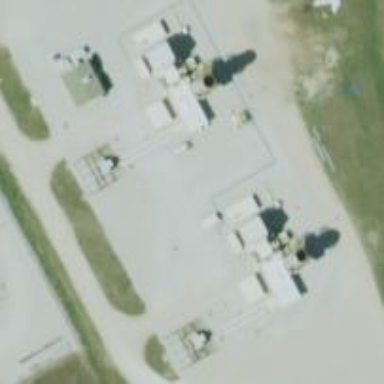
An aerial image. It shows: Gas-powered generator. It is gas turbine type generator.